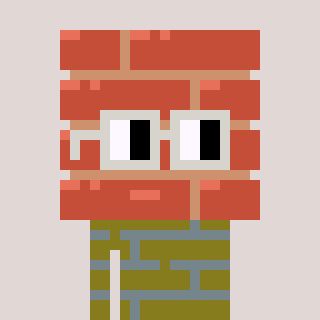
a pixel art character with square light gray glasses, a wall-shaped head and a gunk-colored body on a warm background